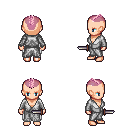
a pixel art fantasy rpg character, female body template, human, light skin, white robe, white pants, pink short mohawk hairstyle, dagger, four views (front, back, left, right), 2x2 character sprite sheet, small pixel art, hard edges, no anti-aliasing